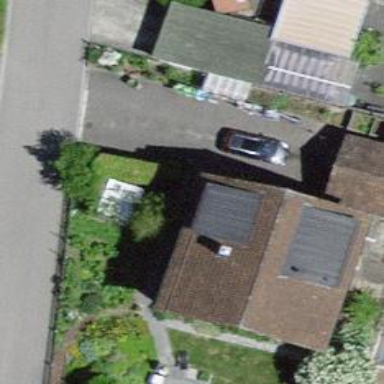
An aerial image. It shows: Detached building.